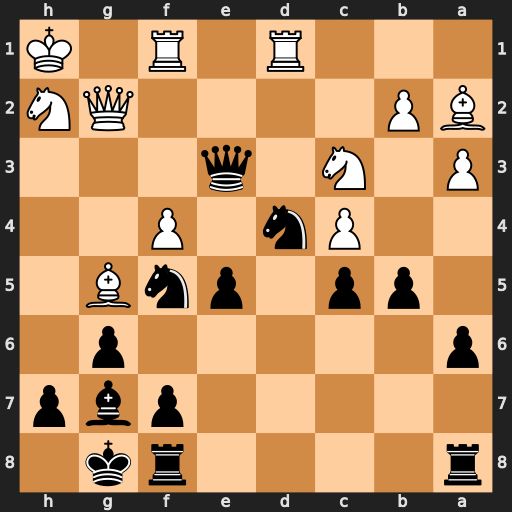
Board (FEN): r4rk1/5pbp/p5p1/1pp1pnB1/2Pn1P2/P1N1q3/BP4QN/3R1R1K
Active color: b
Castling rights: -
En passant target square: -
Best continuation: Ng3+ Qxg3 Qxg3